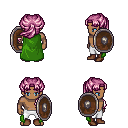
a pixel art fantasy rpg character, male body template, human, dark skin, green cape, white pants, pink princess hairstyle, brown shoes, shield, four views (front, back, left, right), 2x2 character sprite sheet, small pixel art, hard edges, no anti-aliasing